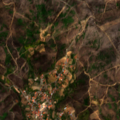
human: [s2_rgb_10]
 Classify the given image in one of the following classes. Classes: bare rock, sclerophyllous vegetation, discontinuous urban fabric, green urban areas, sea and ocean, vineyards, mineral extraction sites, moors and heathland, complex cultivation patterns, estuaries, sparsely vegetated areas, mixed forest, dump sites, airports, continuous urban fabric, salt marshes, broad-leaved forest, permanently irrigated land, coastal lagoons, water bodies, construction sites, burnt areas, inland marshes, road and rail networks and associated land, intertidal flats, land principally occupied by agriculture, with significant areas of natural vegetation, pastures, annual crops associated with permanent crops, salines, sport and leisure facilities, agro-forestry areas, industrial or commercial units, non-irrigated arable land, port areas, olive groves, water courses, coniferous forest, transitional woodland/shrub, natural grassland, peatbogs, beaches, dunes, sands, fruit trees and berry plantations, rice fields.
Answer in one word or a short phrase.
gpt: discontinuous urban fabric, transitional woodland/shrub